Question: I have a windows phone application build for windows phone 8, in Visual Studio 2012. I have started incorporating azure, and found that Visual Studio 2013, was a smarter choice for this. Therefore I installed the new VS, and opened the file, but I cannot get it to upgrade the solution.
I use the Visual Studio Version Selector as default opener, and it open the solution in my VS2013. But it is still VS2012 version, as can be seen on the picture:

I have tried to use Save as, which is stated as a solution <URL> But still the solution does not change. Anyone has a suggestion for how to upgrade the solution to VS2013?
What I want to use is what is shown in this video on <URL>. So I need to some how upgrade my project, or do I have to copy the code to a new project :-/ ?
I tried installing the SDK's from <URL>, but still no luck.
The feature where you add connected service is not available for windows phone. And you do therefore not need to upgrade the VS solution. But still I had problems getting access to the server.
Go to "View", and click "Server Explorer". There one can see a windows/Azure logo, by clicking it you will add your windows azure account. apparently this does not mean adding your services even though it states that you are logged in and with the correct subscription.
However the solution I stumbled upon was to add a new Mobile Service. Where then get prompted to choose my subscription which then was not there. Apparently the subscriptions can be loaded in different ways. Therefore in this new popup under subscriptions choose import. And you basically get the route described.
After importing the subscription, you then cancel creating a new services(If you did not need it :)). And now all your azure stuff will be accessible to manage as seen in <URL>.
However it does not create the code lines since you are not using "add connected services" which is possible in windows apps.
Finally an answer :)
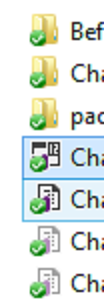
Answer: You cannot convert solution from Visual Studio 2012 to 2013 because it is not changed at all.
Sln is just xml file and it is remain same so there is no need to convert it from 2012 to 2013